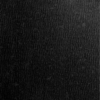
Label: dusty